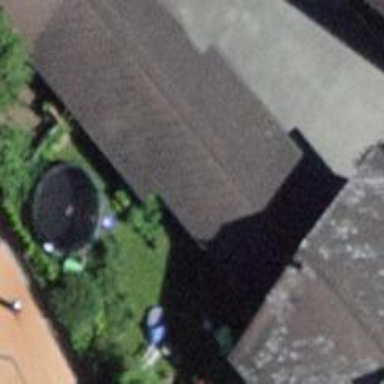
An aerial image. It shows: Garage.